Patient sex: F
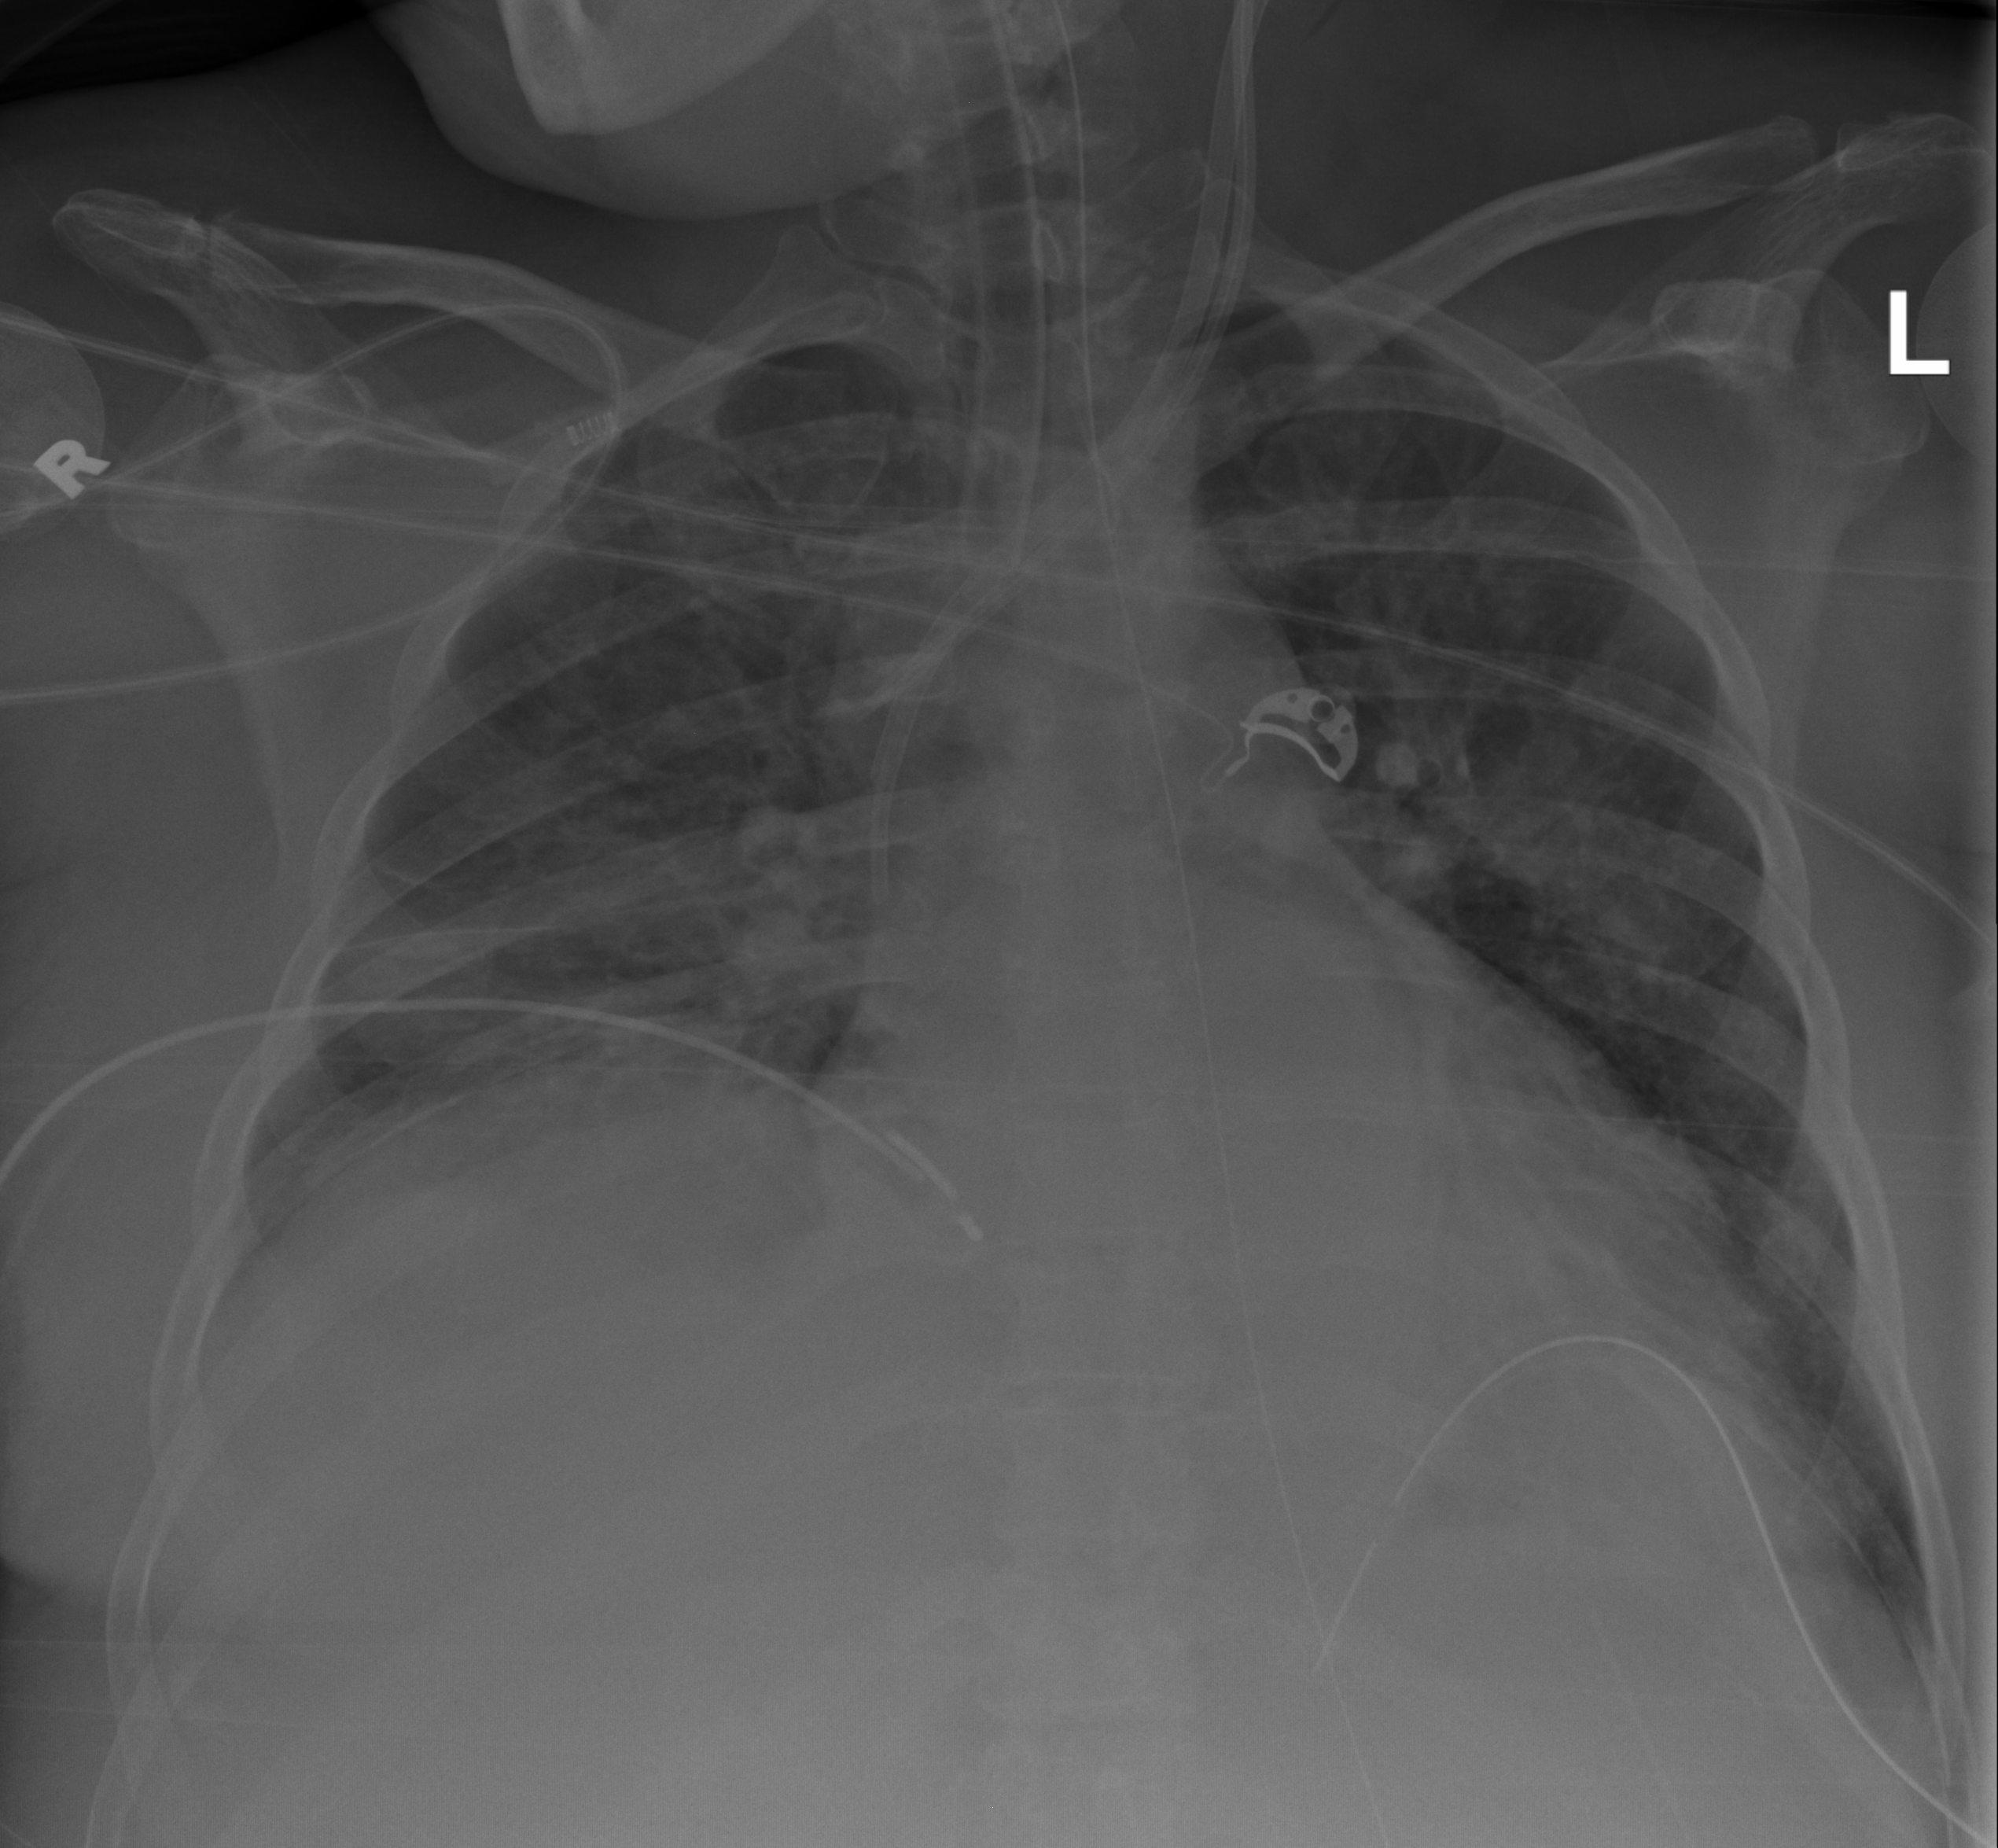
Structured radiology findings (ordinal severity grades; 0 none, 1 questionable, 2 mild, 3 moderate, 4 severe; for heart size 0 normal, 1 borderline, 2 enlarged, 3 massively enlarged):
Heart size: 2
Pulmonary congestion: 2
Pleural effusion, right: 1
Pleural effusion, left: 0
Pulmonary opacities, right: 1
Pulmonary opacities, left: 0
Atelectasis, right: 2
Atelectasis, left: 0